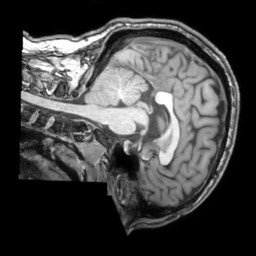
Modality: T1w
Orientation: sagittal
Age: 27
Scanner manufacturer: philips
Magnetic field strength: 3 T
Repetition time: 0.007 s
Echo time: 0.003501 s